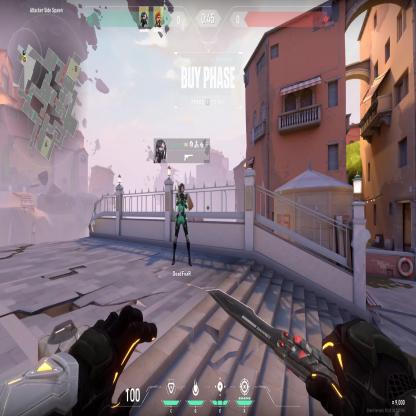
Label: dropped spike ; teammate